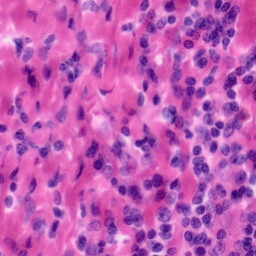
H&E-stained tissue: Tonsil